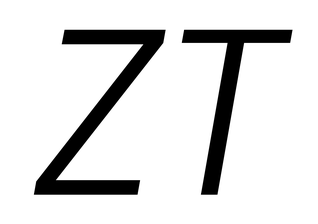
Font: Poppins-LightItalic